Field crop: maize
Growth stage: 2
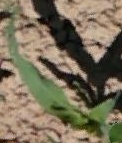
Species: maize